Field crop: tomato
Growth stage: 2
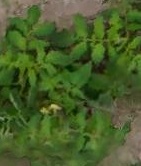
Species: tomato